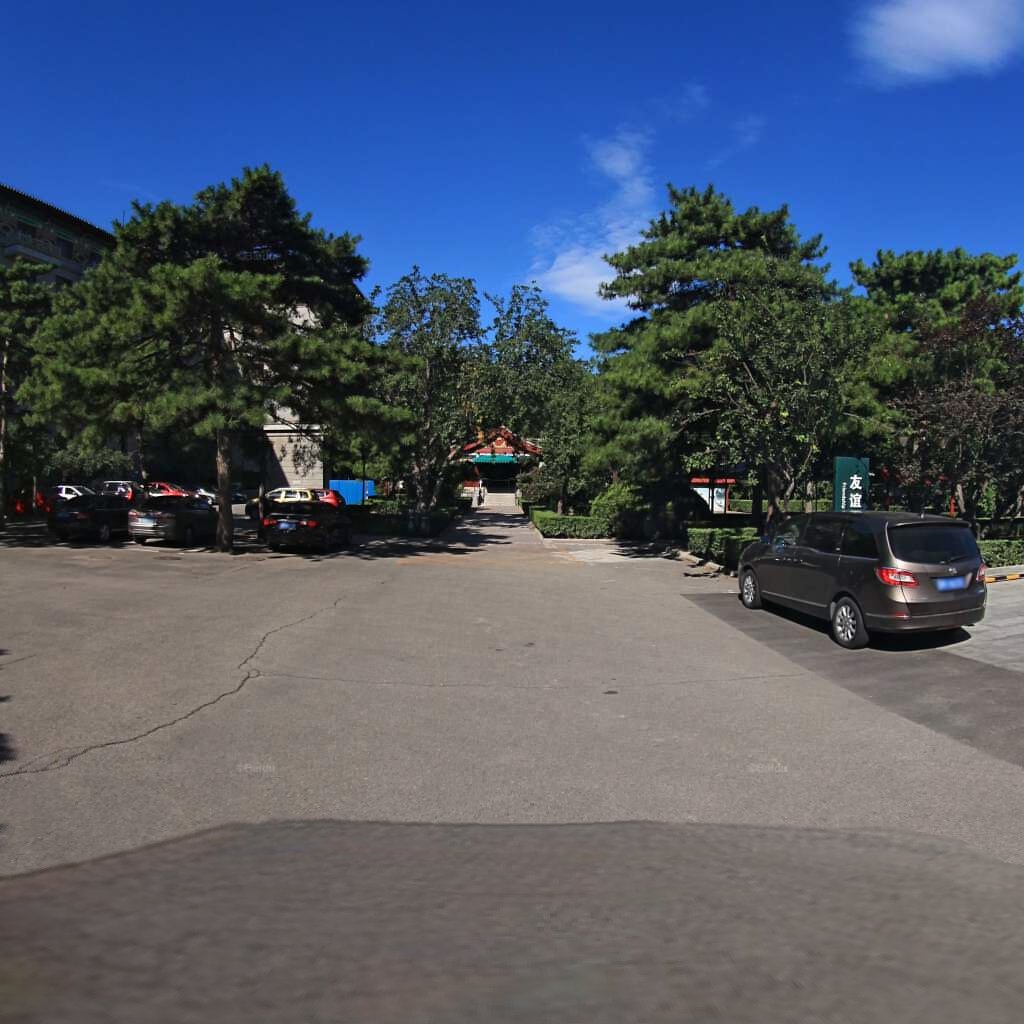
Region: Haidian
Road damage annotations: longitudinal crack, transverse crack